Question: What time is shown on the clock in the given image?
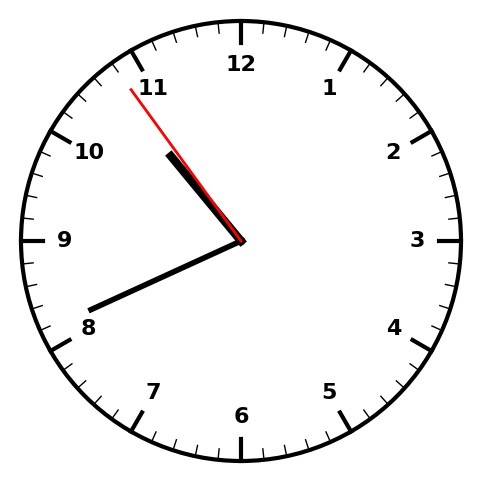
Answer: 10:40:54